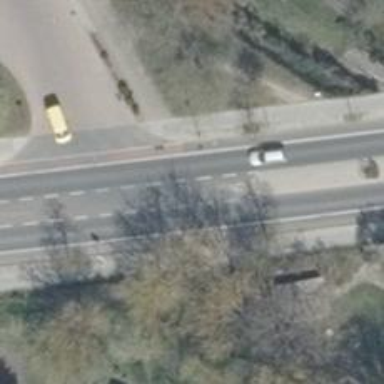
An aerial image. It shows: Primary highway with asphalt surface. There are sidewalks on both sides and exclusive cycle lanes in both directions.